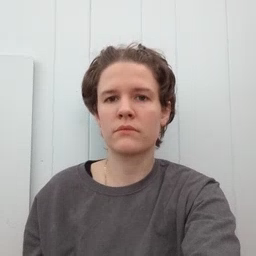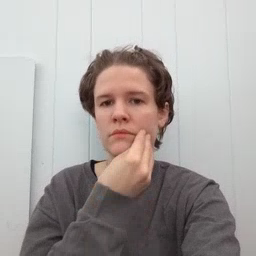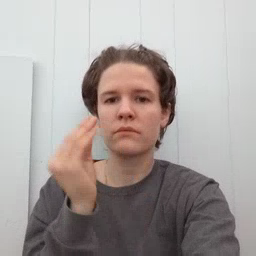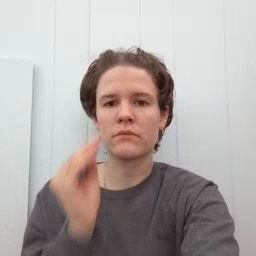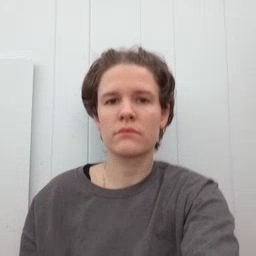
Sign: flower